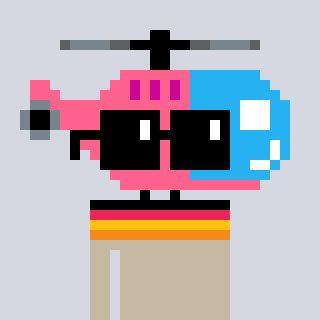
a pixel art character with square black sunglasses, a helicopter-shaped head and a bege-colored body on a cool background